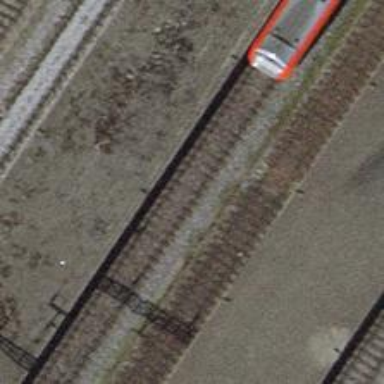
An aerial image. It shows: Stop position for public transport at railway stop.